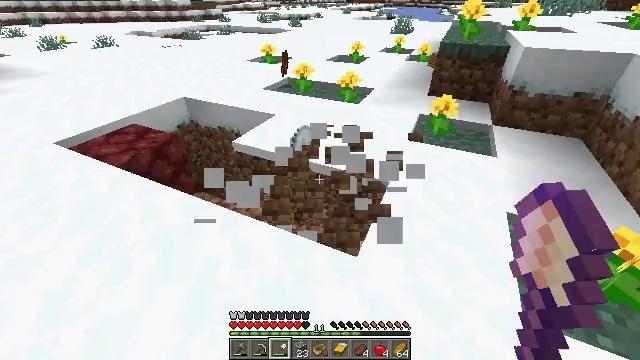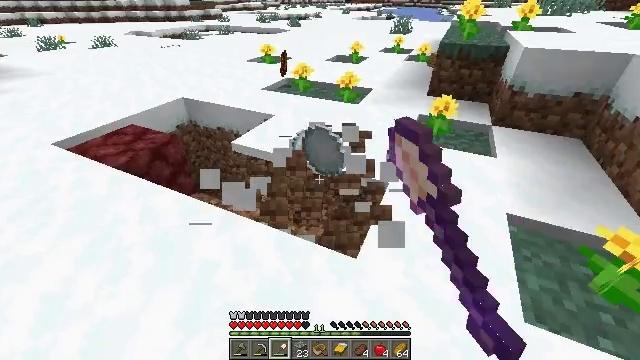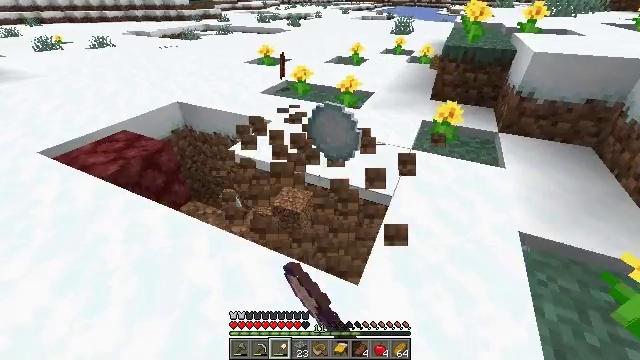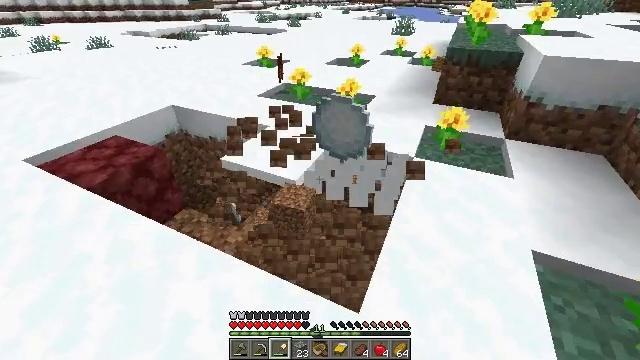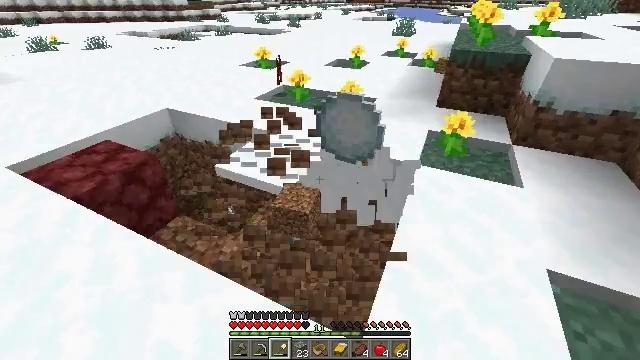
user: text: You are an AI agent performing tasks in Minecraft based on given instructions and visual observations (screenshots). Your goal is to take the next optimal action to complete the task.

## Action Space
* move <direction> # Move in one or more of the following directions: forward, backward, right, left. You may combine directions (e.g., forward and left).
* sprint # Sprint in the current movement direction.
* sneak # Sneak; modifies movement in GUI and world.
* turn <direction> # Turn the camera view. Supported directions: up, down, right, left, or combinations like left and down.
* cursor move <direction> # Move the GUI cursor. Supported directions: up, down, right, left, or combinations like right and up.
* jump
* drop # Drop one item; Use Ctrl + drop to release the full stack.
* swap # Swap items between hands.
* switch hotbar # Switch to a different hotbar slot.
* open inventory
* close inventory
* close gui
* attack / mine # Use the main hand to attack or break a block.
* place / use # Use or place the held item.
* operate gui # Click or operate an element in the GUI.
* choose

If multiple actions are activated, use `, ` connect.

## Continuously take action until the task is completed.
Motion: motion action
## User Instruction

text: Collect the grass block using a shovel.
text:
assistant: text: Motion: move forward, attack / mine
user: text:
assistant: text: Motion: move forward, attack / mine
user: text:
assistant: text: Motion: move forward, attack / mine
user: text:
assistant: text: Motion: move forward, attack / mine
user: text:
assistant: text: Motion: attack / mine